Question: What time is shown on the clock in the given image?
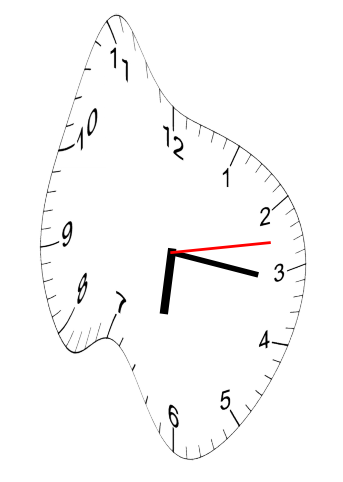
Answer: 06:16:13